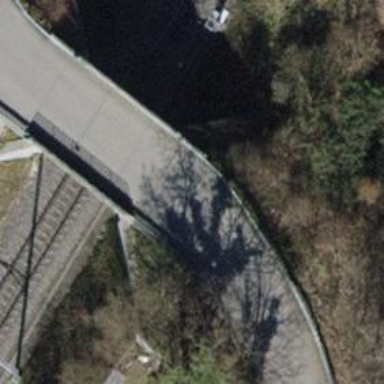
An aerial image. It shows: Unclassified road with bridge that has designated cycle lane.